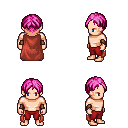
a pixel art fantasy rpg character, male body template, human, light skin, maroon cape, red pants, pink parted hairstyle, cloth bracers, four views (front, back, left, right), 2x2 character sprite sheet, small pixel art, hard edges, no anti-aliasing